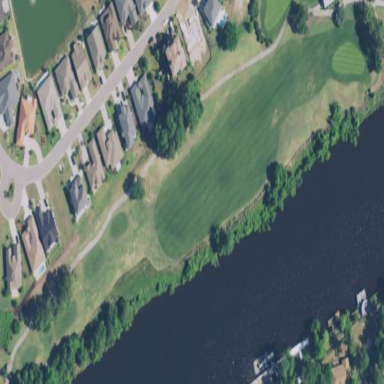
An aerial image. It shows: Golf course.